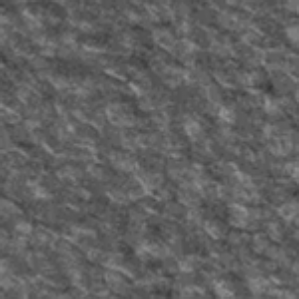
Label: frost